Question: I started learning flutter recently. In my app window when I push a button a bottom sheet modal will appear like in the below image. When I typing in the 'Amount' text field, the previously typed 'Title' text filed content is disappeared. Why is this happen and how to solve this?

This my code related to read text field inputs.
'''
import 'dart:io';
import './adaptive_flat_button.dart';
import 'package:flutter/cupertino.dart';
import 'package:flutter/material.dart';
import 'package:intl/intl.dart';
class NewTransaction extends StatelessWidget {
final Function newTransactionHandler;
final titleController = TextEditingController();
final amountController = TextEditingController();
DateTime selectedDate;
NewTransaction(this.newTransactionHandler);
void addTx() {
if (amountController.text.isEmpty) {
return;
}
String titileTxt = titleController.text;
double amount = double.parse(amountController.text);
if (titileTxt.isEmpty || amount <= 0 || selectedDate == null) {
return;
}
newTransactionHandler(titileTxt, amount, selectedDate);
Navigator.of(context).pop();
}
void presentDatePicker() {
showDatePicker(
context: context,
initialDate: DateTime.now(),
firstDate: DateTime(2019),
lastDate: DateTime.now())
.then((pickedDate) {
if (pickedDate == null) {
return;
}
selectedDate = pickedDate;
});
}
@override
Widget build(BuildContext context) {
return SingleChildScrollView(
child: Card(
elevation: 5,
child: Container(
padding: EdgeInsets.only(
top: 10,
left: 10,
right: 10,
bottom: MediaQuery.of(context).viewInsets.bottom + 10),
child: Column(
crossAxisAlignment: CrossAxisAlignment.end,
children: [
TextField(
decoration: InputDecoration(labelText: 'Title'),
controller: titleController,
onSubmitted: (_) => addTx(),
// onChanged: (val) {
// titleInput = val;
// },
),
TextField(
decoration: InputDecoration(labelText: 'Amount'),
controller: amountController,
keyboardType: TextInputType.phone,
onSubmitted: (_) => addTx(),
// onChanged: (val) {
// amountInput = val;
// },
),
Container(
height: 70,
child: Row(
children: [
Text(selectedDate == null
? 'No date chosen!'
: 'PickedDate: ${DateFormat.yMd().format(selectedDate)}'),
AdaptiveFlatButton('Choose Date', presentDatePicker),
],
),
),
RaisedButton(
color: Theme.of(context).primaryColor,
textColor: Theme.of(context).textTheme.button.color,
child: Text(
'Add Transaction',
),
onPressed: addTx,
)
],
),
),
),
);
}
}
'''
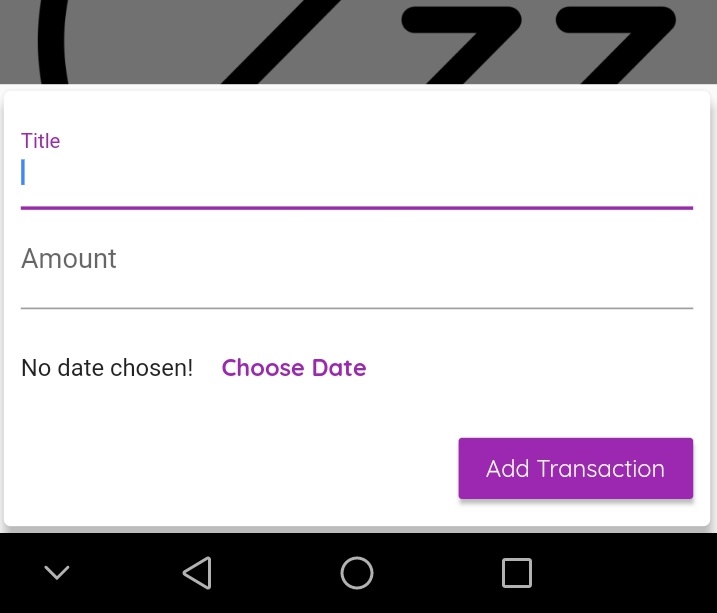
Answer: I solved this issue by just replacing StatelessWidget with StatefulWidget.
'''
import 'dart:io';
import './adaptive_flat_button.dart';
import 'package:flutter/cupertino.dart';
import 'package:flutter/material.dart';
import 'package:intl/intl.dart';
class NewTransaction extends StatefulWidget {
final Function newTransactionHandler;
NewTransaction(this.newTransactionHandler) {
print('Constructor NewTRansaction');
}
@override
_NewTransactionState createState() {
print('CreateState NewTransaction');
return _NewTransactionState();
}
}
class _NewTransactionState extends State<NewTransaction> {
final _titleController = TextEditingController();
final _amountController = TextEditingController();
DateTime selectedDate;
_NewTransactionState() {
print('Constructor NewTransaction State');
}
@override
void initState() {
// TODO: implement initState
print('initState()');
super.initState();
}
@override
void didUpdateWidget(covariant NewTransaction oldWidget) {
// TODO: implement didUpdateWidget
print('didUpdate()');
super.didUpdateWidget(oldWidget);
}
@override
void dispose() {
// TODO: implement dispose
print('dispose()');
super.dispose();
}
void _addTx() {
if (_amountController.text.isEmpty) {
return;
}
String titileTxt = _titleController.text;
double amount = double.parse(_amountController.text);
if (titileTxt.isEmpty || amount <= 0 || selectedDate == null) {
return;
}
widget.newTransactionHandler(titileTxt, amount, selectedDate);
Navigator.of(context).pop();
}
void _presentDatePicker() {
showDatePicker(
context: context,
initialDate: DateTime.now(),
firstDate: DateTime(2019),
lastDate: DateTime.now())
.then((pickedDate) {
if (pickedDate == null) {
return;
}
setState(() {
selectedDate = pickedDate;
});
});
}
@override
Widget build(BuildContext context) {
return SingleChildScrollView(
child: Card(
elevation: 5,
child: Container(
padding: EdgeInsets.only(
top: 10,
left: 10,
right: 10,
bottom: MediaQuery.of(context).viewInsets.bottom + 10),
child: Column(
crossAxisAlignment: CrossAxisAlignment.end,
children: [
TextField(
decoration: InputDecoration(labelText: 'Title'),
controller: _titleController,
onSubmitted: (_) => _addTx(),
// onChanged: (val) {
// titleInput = val;
// },
),
TextField(
decoration: InputDecoration(labelText: 'Amount'),
controller: _amountController,
keyboardType: TextInputType.phone,
onSubmitted: (_) => _addTx(),
// onChanged: (val) {
// amountInput = val;
// },
),
Container(
height: 70,
child: Row(
children: [
Text(selectedDate == null
? 'No date chosen!'
: 'PickedDate: ${DateFormat.yMd().format(selectedDate)}'),
AdaptiveFlatButton('Choose Date', _presentDatePicker),
],
),
),
RaisedButton(
color: Theme.of(context).primaryColor,
textColor: Theme.of(context).textTheme.button.color,
child: Text(
'Add Transaction',
),
onPressed: _addTx,
)
],
),
),
),
);
}
}
'''